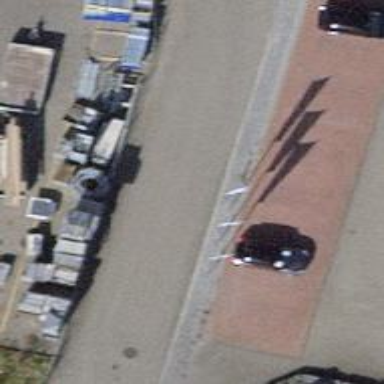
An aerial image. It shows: Flagpole structure.